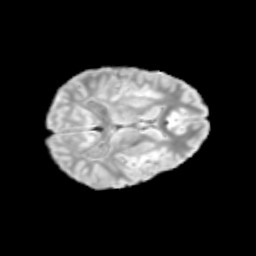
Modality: T2w
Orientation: axial
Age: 10
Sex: male
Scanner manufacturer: siemens
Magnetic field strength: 3 T
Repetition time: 3.8 s
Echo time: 0.07 s